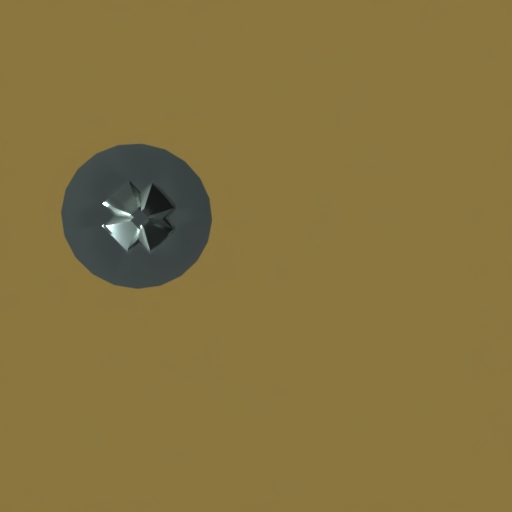
Label: screw